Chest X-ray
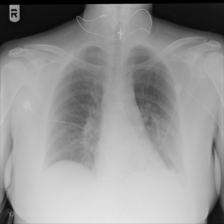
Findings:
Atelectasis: negative
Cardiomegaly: negative
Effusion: negative
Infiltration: negative
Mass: negative
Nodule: negative
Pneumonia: negative
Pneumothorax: negative
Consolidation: negative
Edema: negative
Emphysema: negative
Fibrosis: negative
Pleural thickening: negative
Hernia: negative